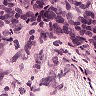
Metastatic tissue present: yes